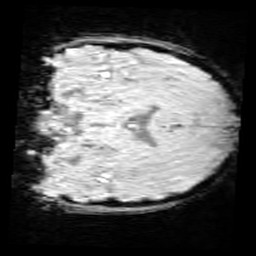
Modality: SWI
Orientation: coronal
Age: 11
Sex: male
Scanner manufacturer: siemens
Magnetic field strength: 3 T
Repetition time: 0.027 s
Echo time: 0.02 s